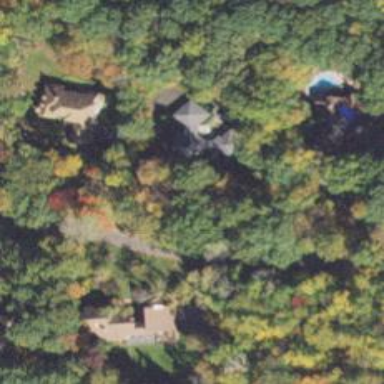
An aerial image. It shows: Residential driveway.